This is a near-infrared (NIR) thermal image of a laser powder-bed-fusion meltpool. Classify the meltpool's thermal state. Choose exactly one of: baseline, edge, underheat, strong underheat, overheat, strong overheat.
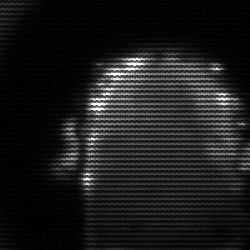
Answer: baseline